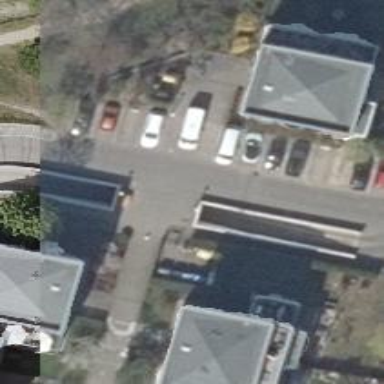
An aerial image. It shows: Driveway tunnel that serves as roadway.